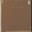
Piece: xx